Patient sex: M
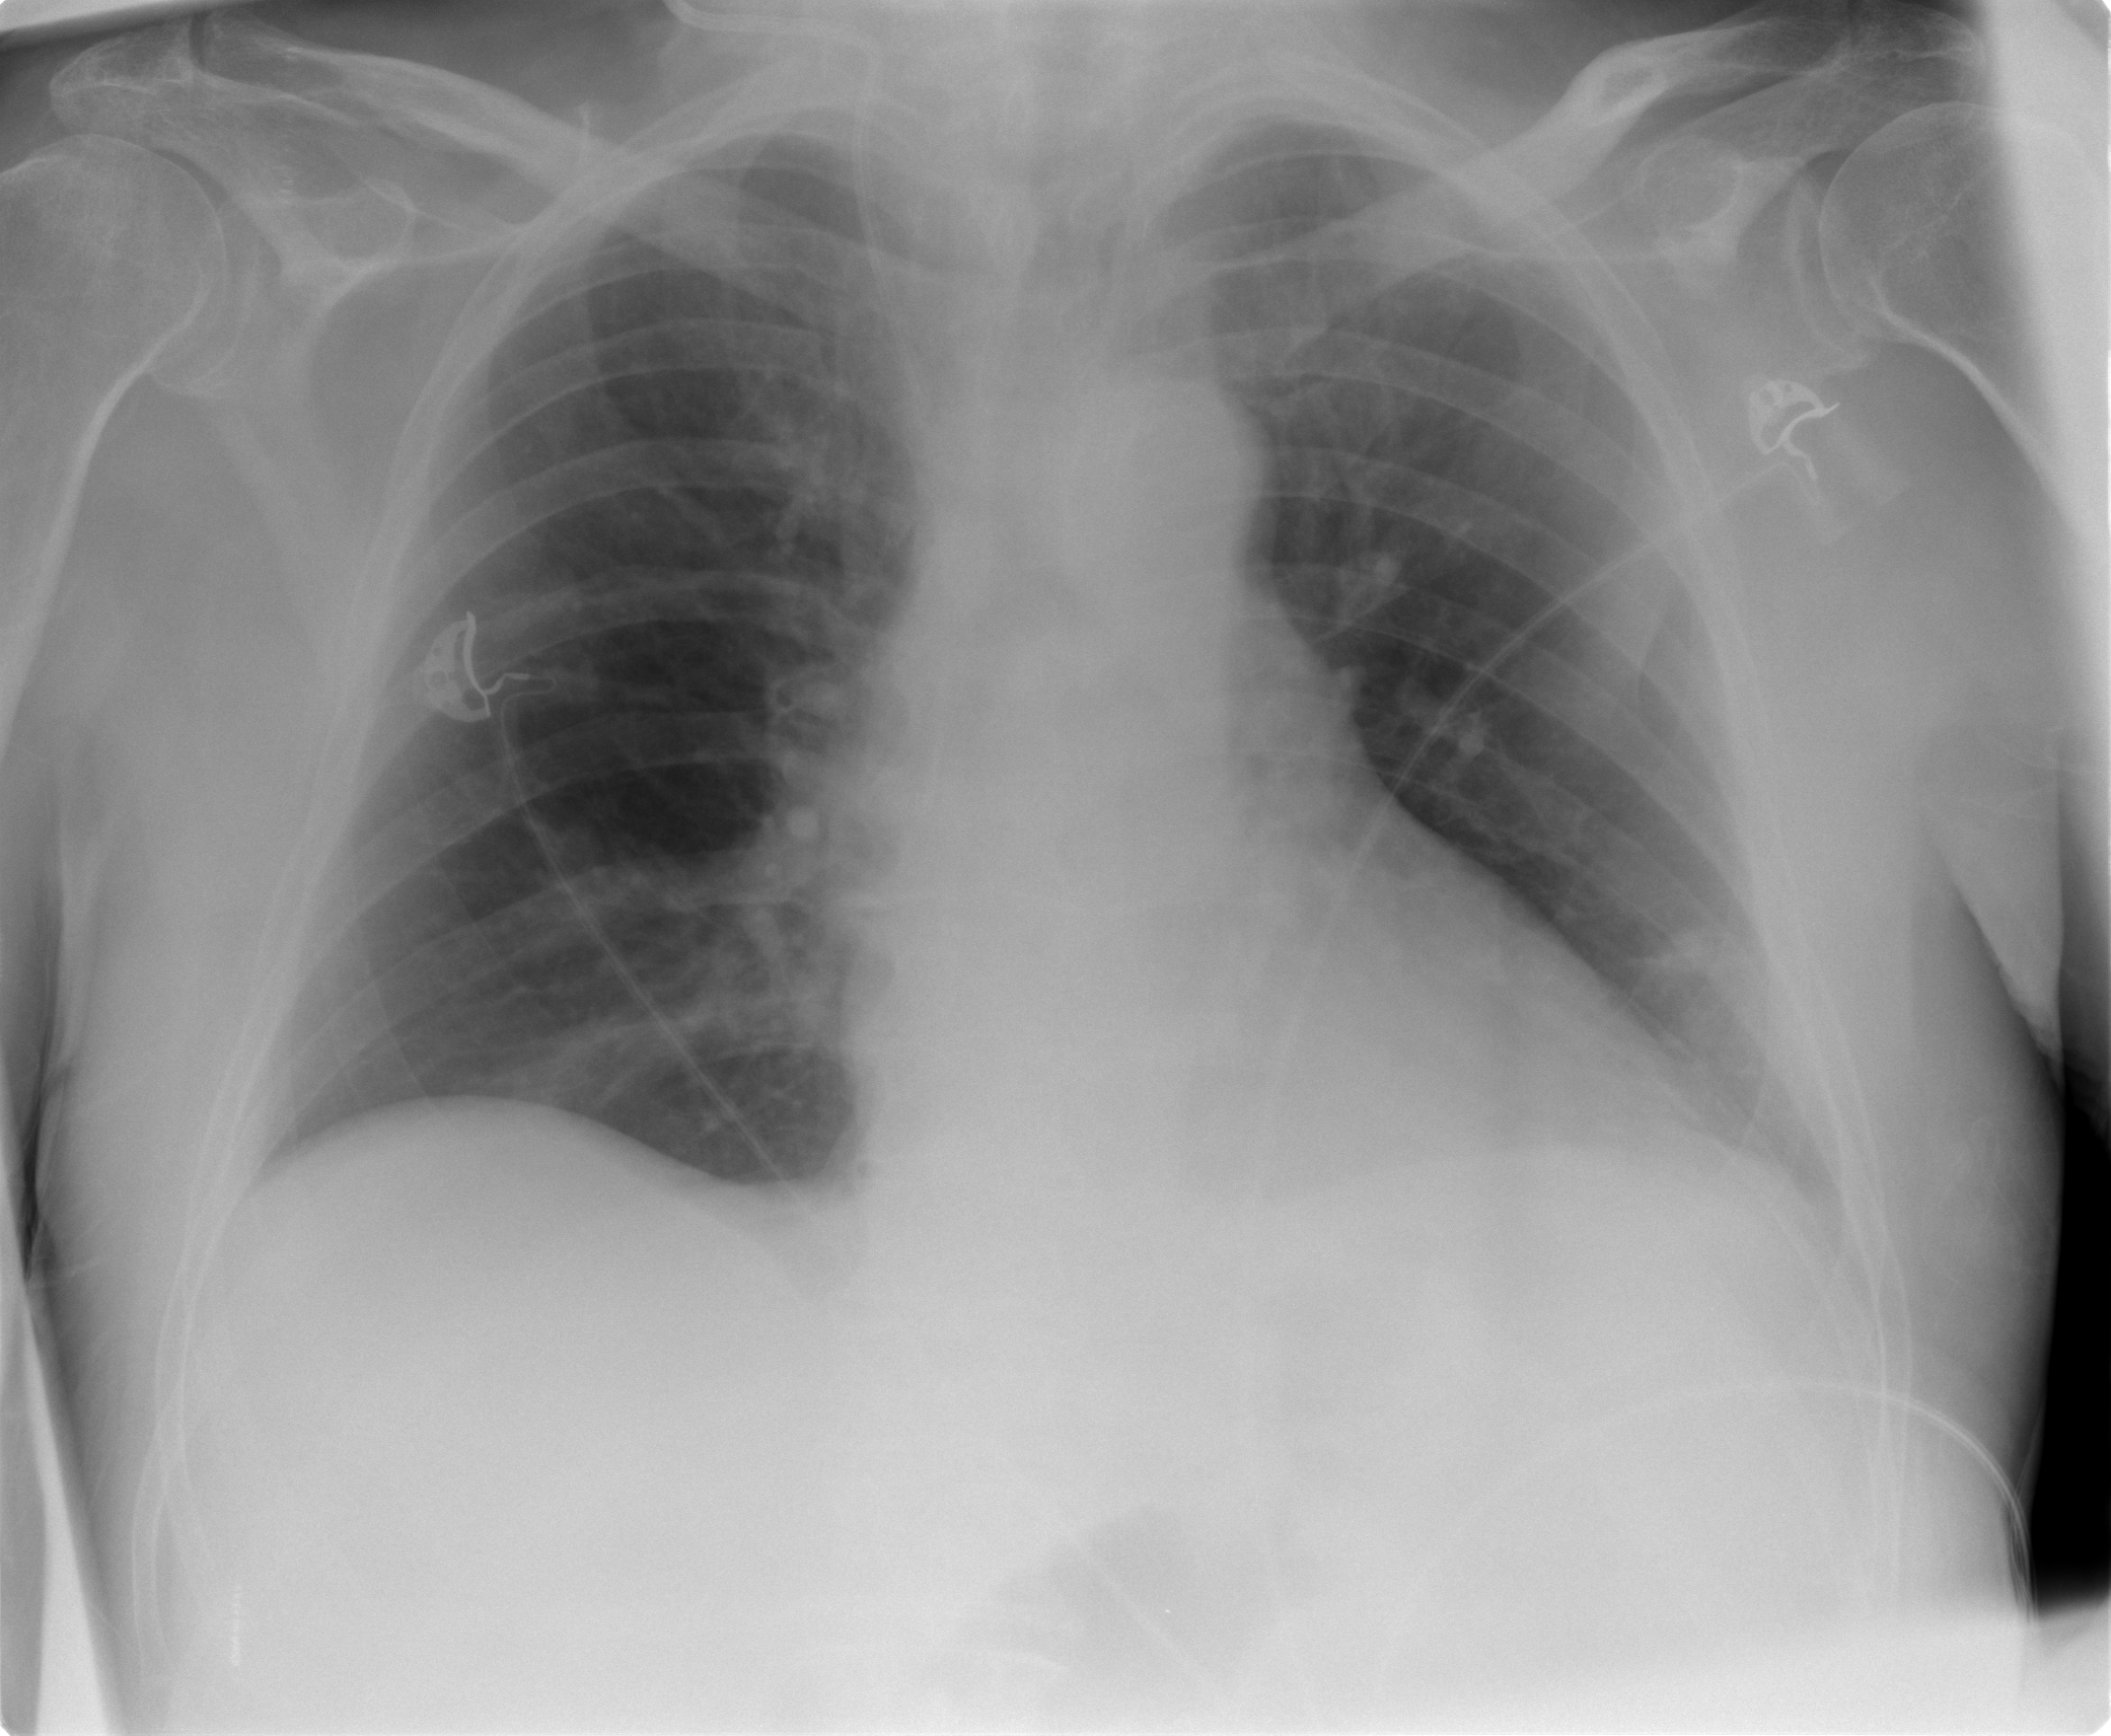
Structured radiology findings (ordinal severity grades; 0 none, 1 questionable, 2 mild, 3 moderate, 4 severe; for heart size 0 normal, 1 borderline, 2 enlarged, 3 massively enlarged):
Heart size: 0
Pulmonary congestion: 0
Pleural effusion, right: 0
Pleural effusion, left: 1
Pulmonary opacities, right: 0
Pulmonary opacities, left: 0
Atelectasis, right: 0
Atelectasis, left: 2